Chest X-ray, PA view. Patient: 62 years old, sex M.
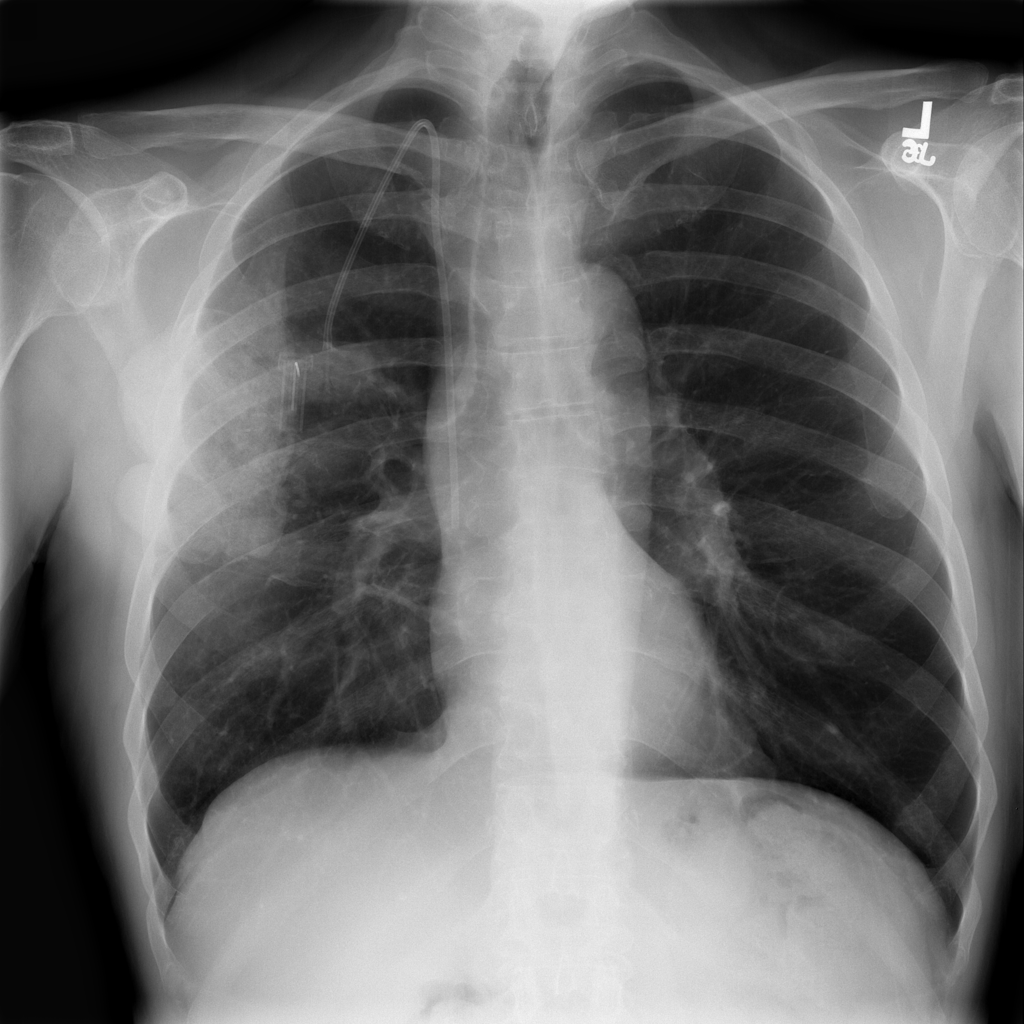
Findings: No Finding